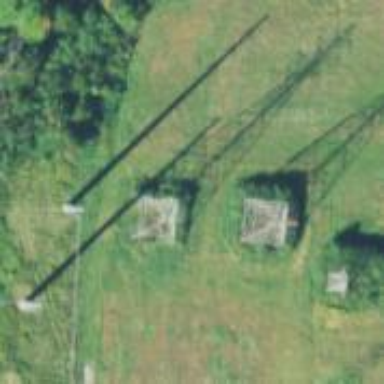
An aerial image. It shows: Lattice structure tower.